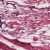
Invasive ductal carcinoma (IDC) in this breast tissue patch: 0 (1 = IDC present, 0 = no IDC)